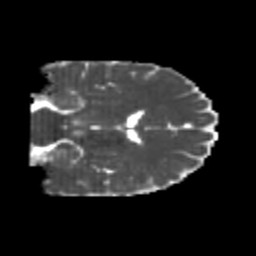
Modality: MD
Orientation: coronal
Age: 22
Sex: female
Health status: healthy
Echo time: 0.074 s